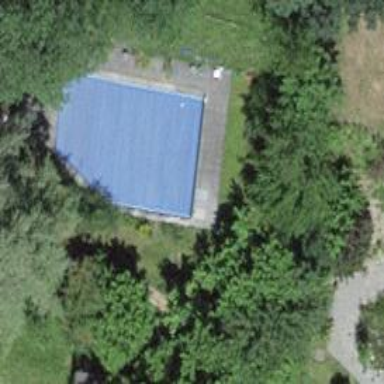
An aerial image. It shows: Swimming pool located in leisure land.